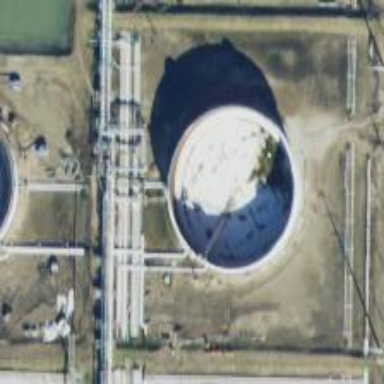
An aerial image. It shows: Storage tank which is man-made.